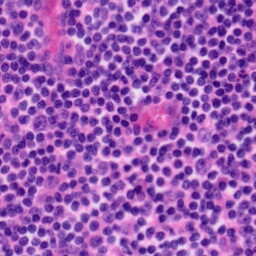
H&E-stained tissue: Tonsil